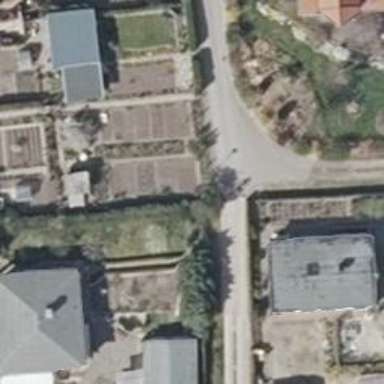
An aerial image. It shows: Asphalt road in residential area.